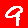
Digit: 9